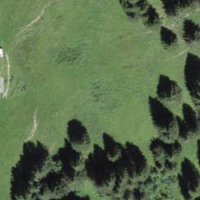
EUNIS habitat code: 52
Species observed at this site:
Eryngium alpinum
Aster alpinus
Sempervivum montanum